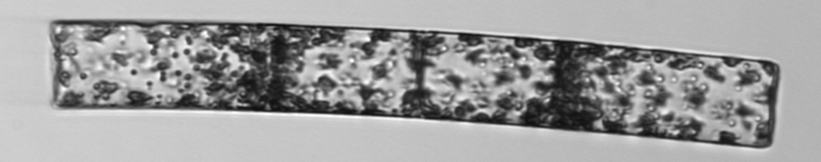
Label: Guinardia_flaccida